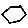
Label: hexagon